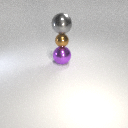
small brown metal sphere above large purple metal sphere